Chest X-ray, PA view. Patient: 51 years old, sex F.
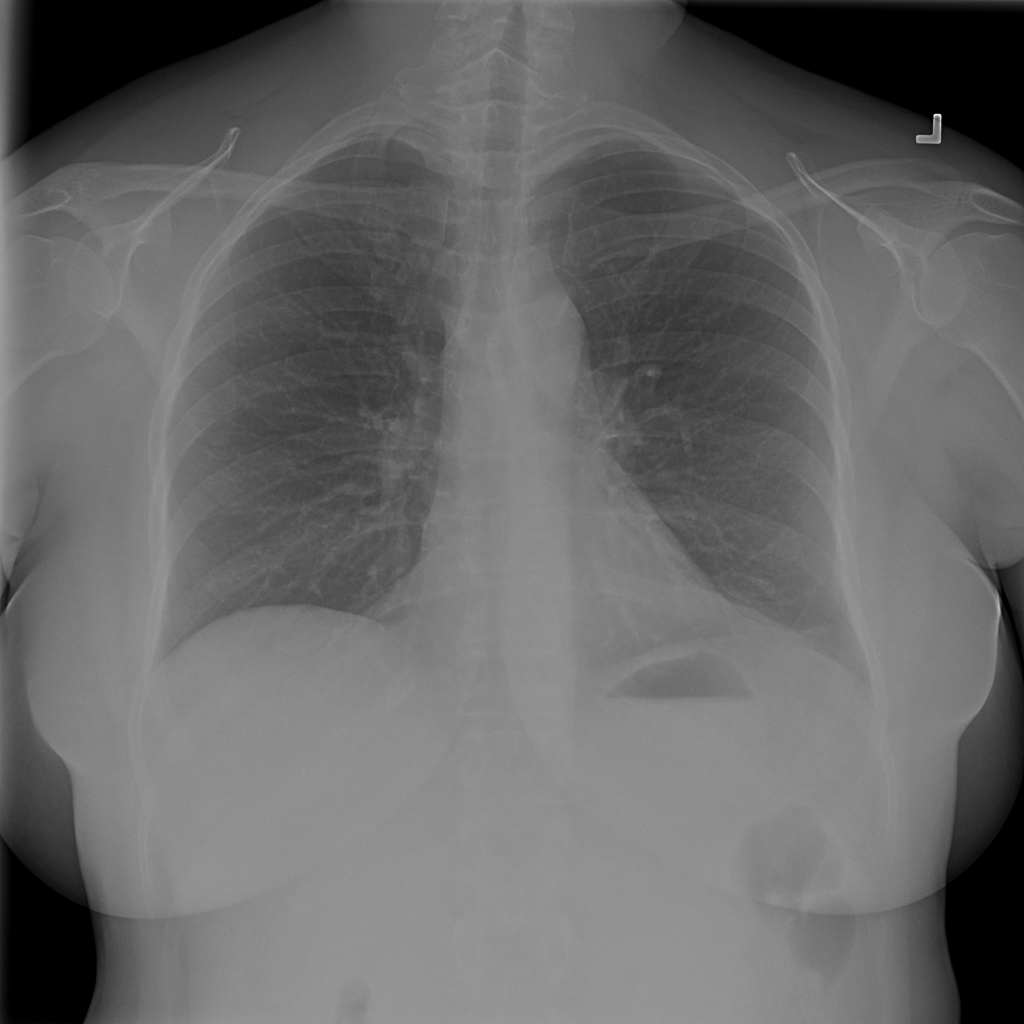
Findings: No Finding